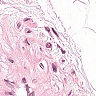
Metastatic tissue present: no